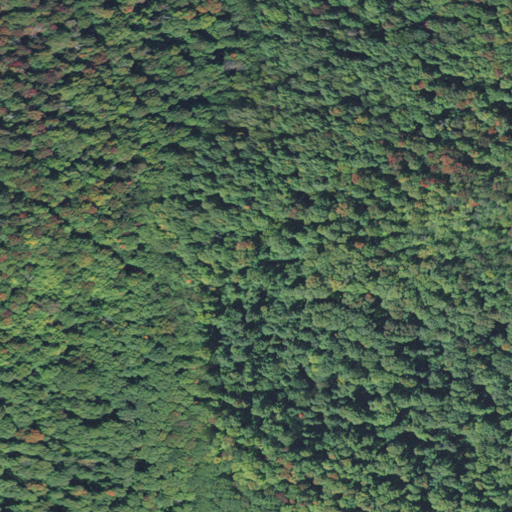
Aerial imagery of mountain in Vermont named Buker Hill containing deciduous forest and mixed forest